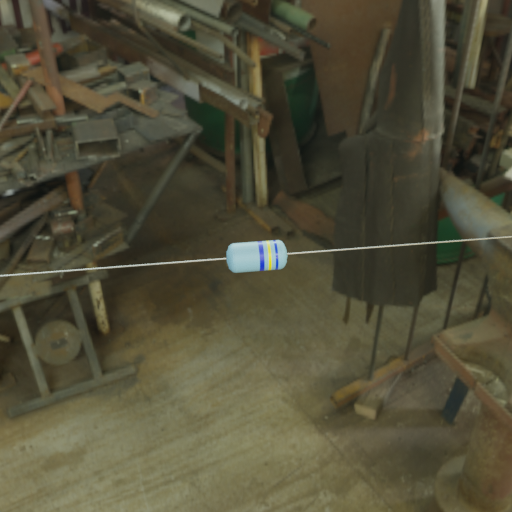
Resistor colour bands (in order): blue, yellow, blue